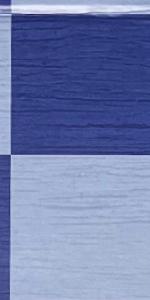
Label: Empty